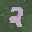
Label: 2